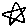
Label: star